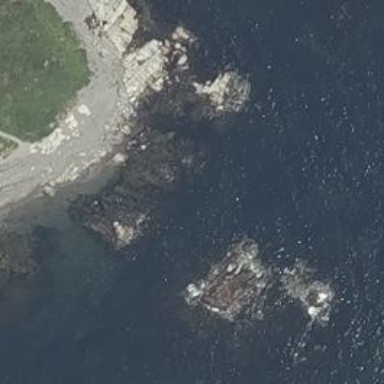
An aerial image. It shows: Natural rock reef.